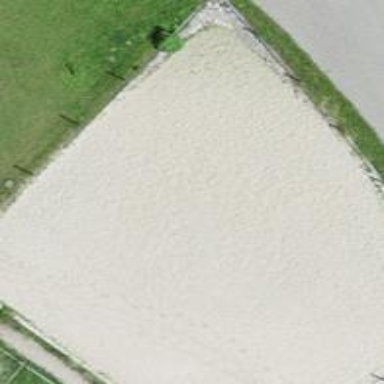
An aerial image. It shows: Equestrian pitch used for leisure and sports activities.